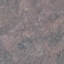
Label: HerbaceousVegetation